Interaction volume radius: 5 \u00c5
Interaction volume height: 20 \u00c5
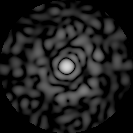
Disorder parameter: 0.8599